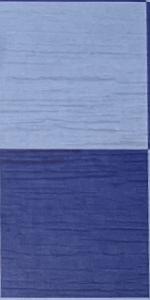
Label: Empty